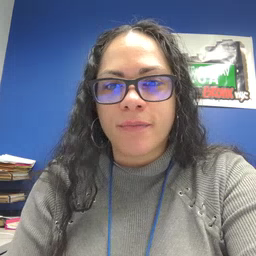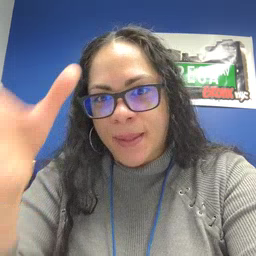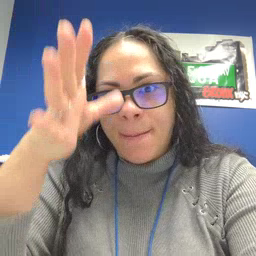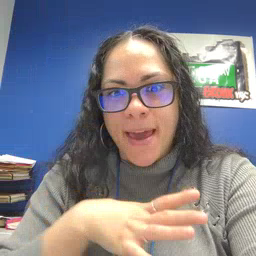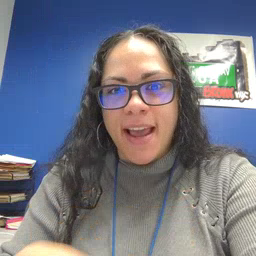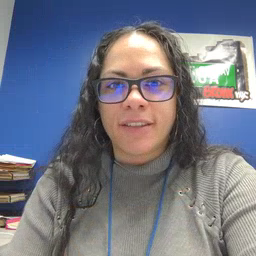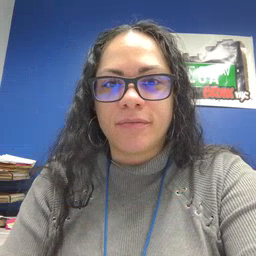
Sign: man